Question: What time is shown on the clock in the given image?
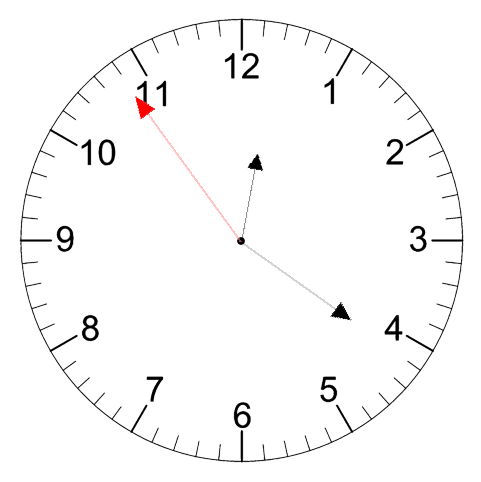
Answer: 12:20:54